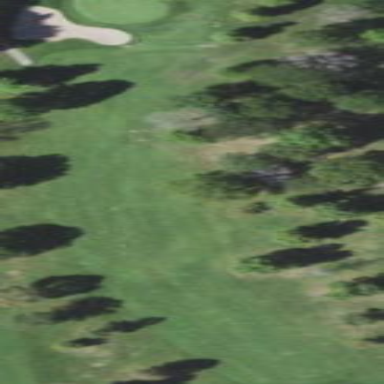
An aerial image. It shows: Golf fairway surrounded by grass.